Question: I am dynamically adding several textboxes to my grid in my code behind. I would like to be able to capture what the user enters into those textboxes.
I'm not quiet sure how to do this as the name of the dynamically added textbox is not available when I try to add it in my codebehind.
I want to create a querybuilder tool. This is very rudementary but basically I want to add multiple comboboxes, textboxes and buttons.

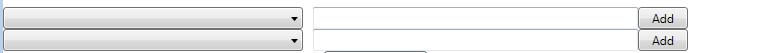
Answer: First of all, you must <URL>
'''
<Window x:Class="MiscSamples.QueryBuilderSample"
xmlns="http://schemas.microsoft.com/winfx/2006/xaml/presentation"
xmlns:x="http://schemas.microsoft.com/winfx/2006/xaml"
xmlns:local="clr-namespace:MiscSamples"
Title="QueryBuilderSample" Height="300" Width="300">
<ItemsControl ItemsSource="{Binding}">
<ItemsControl.ItemTemplate>
<DataTemplate>
<Grid>
<Grid.ColumnDefinitions>
<ColumnDefinition/>
<ColumnDefinition/>
<ColumnDefinition Width="Auto"/>
</Grid.ColumnDefinitions>
<ComboBox ItemsSource="{Binding Operators}"
SelectedItem="{Binding Operator}"/>
<TextBox Text="{Binding Value}" Grid.Column="1"/>
<Button Content="Add" Grid.Column="2"/>
</Grid>
</DataTemplate>
</ItemsControl.ItemTemplate>
</ItemsControl>
</Window>
'''
Code behind:
'''
public partial class QueryBuilderSample : Window
{
public List<QueryCriteria> Criterias { get; set; }
public QueryBuilderSample()
{
InitializeComponent();
DataContext = Criterias = Enumerable.Range(0, 10).Select(x => new QueryCriteria()).ToList();
}
}
'''
ViewModel:
'''
public class QueryCriteria
{
public List<Operators> Operators
{
get
{
return Enum.GetValues(typeof(Operators))
.Cast<Operators>()
.ToList();
}
}
public Operators Operator { get; set; }
public string Value { get; set; }
}
public enum Operators
{
Equals,
Contains,
GreaterThan,
SmallerThan,
}
'''
Result:

- <URL>- - 'INotifyPropertyChanged'